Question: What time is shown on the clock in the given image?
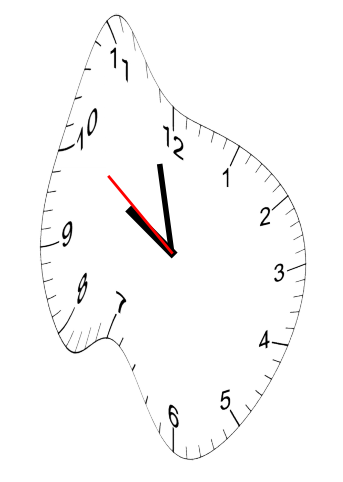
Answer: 09:57:51